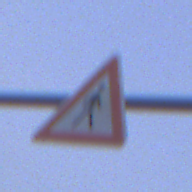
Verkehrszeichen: FussgaengerLinks
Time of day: SunriseSunset
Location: Outdoor (Suburban)
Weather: PartlyCloudy
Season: NotSpecified
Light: Natural